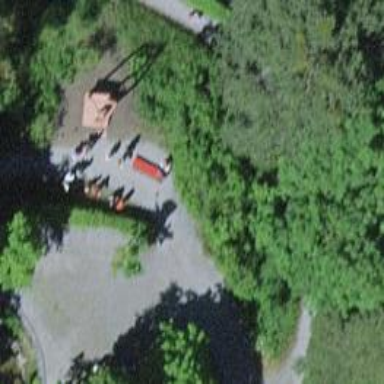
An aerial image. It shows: Red bench.